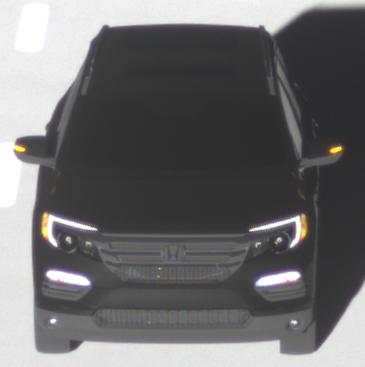
Make: Honda
Model: Pilot
Detailed model: 3
Model produced from: 2015
Model produced until: 2022
Doors: 5
Color: black
Road condition: dry road
Daytime: sunrise or sunset
Contrast: high contrast